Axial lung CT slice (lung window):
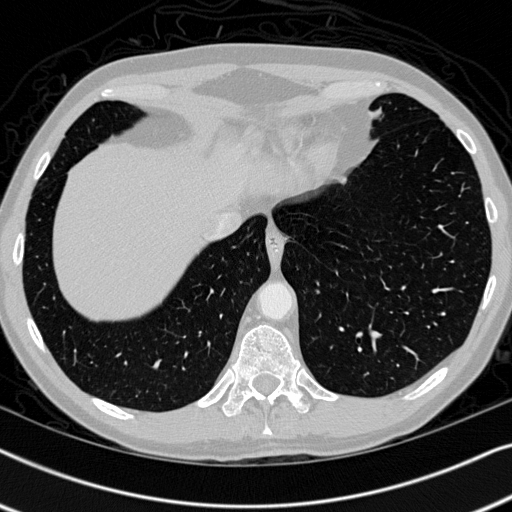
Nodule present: no